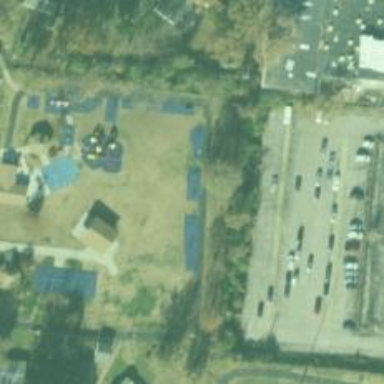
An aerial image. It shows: Fitness station in leisure land.